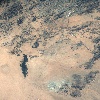
Label: land